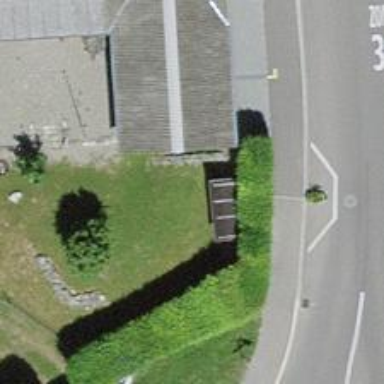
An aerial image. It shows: Post box is visible.